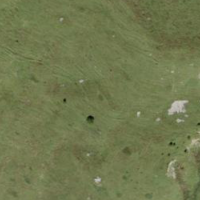
EUNIS habitat code: 23
Species observed at this site:
Aster alpinus